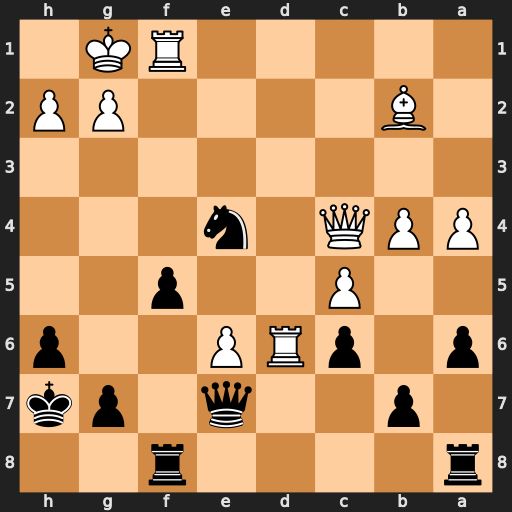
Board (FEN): r4r2/1p2q1pk/p1pRP2p/2P2p2/PPQ1n3/8/1B4PP/5RK1
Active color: b
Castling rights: -
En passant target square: -
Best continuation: Nxd6 cxd6 Qxd6